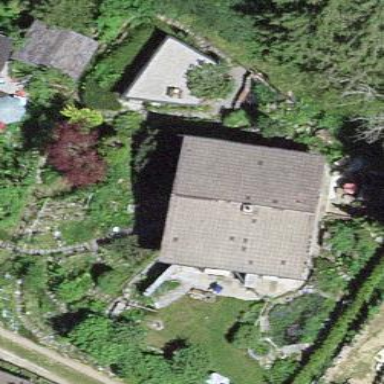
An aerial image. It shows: Simple and straightforward house.